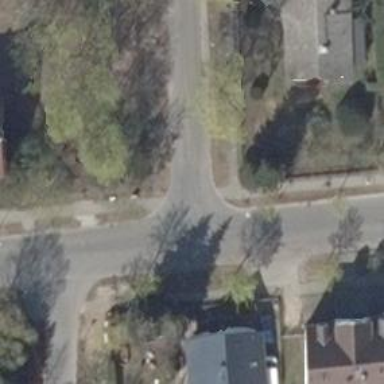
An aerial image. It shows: Unmarked crossing on footway.